Field crop: maize
Growth stage: 2
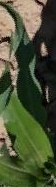
Species: maize